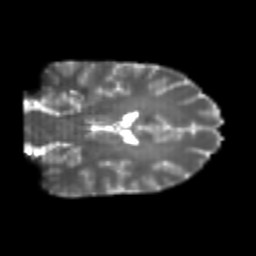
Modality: T2w
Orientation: coronal
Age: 22
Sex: female
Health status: healthy
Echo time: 0.074 s